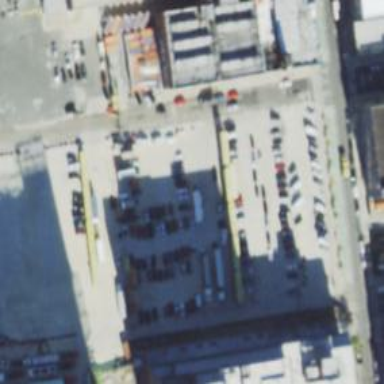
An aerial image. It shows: Marketplace.